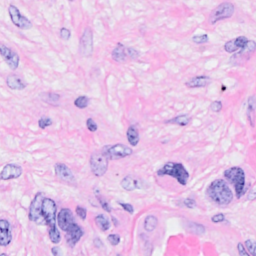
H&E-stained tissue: Breast